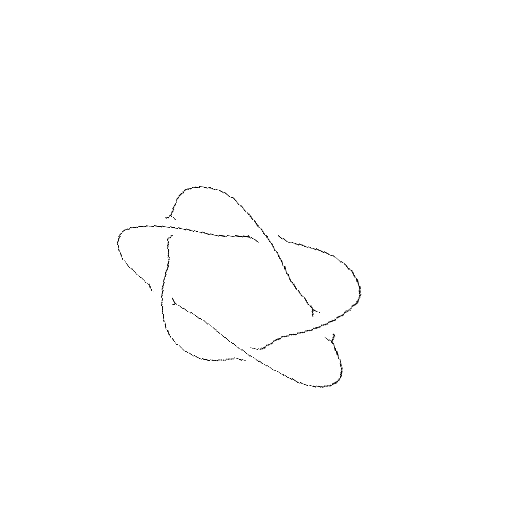
Crossing number: 5